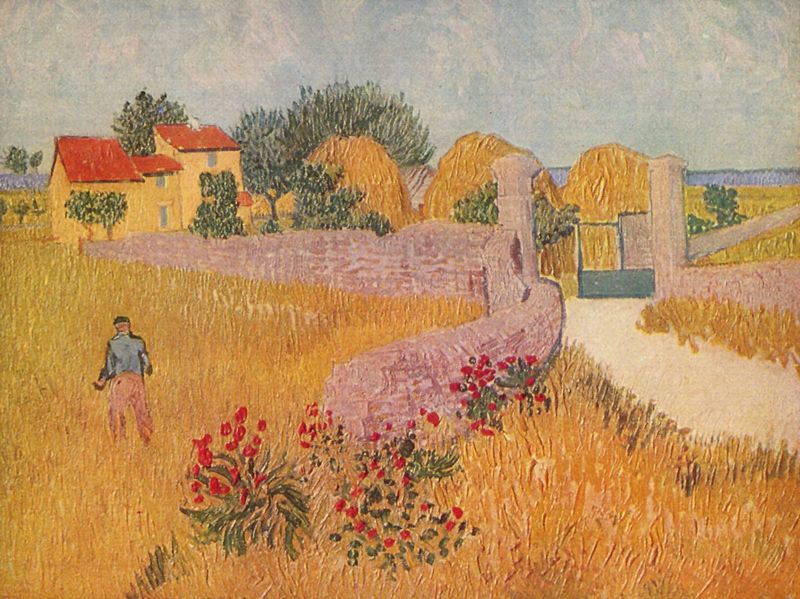
Titel: Tor zum Bauernhof
Künstler: Vincent van Gogh
Institution: Privatsammlung
Schlagwörter: baum, berg, blau, blätter, gemälde, himmel, laub, mann, meer, schatten, wasser, weiß, wolken, bäume, gelb, grün, impressionismus, landschaft, ocker, sand, blume, blumen, bunt, fenster, frankreich, hell, hintergrund, hut, licht, orange, rücken, strasse, stroh, säule, blüten, dach, gras, haus, rose, rosen, rot, weg, wiese, wolke, zaun, beige, expressionismus, malerei, alt, hemd, hose, jacke, mütze, wand, mensch, steine, weit, öl, erde, feld, felder, ferne, gräser, horizont, häuser, natur, strauch, busch, büsche, flach, gatter, gehen, pastos, pfad, sträucher, wege, wiesen, land, figur, gold, person, pflanze, pflanzen, rosa, schön, wald, arbeit, bauern, garten, rückenansicht, sommer, süden, ernte, getreide, heu, korn, weizen, berge, farben, gebirge, hitze, dorf, dächer, mauer, lila, violett, bauernhof, herbst, hof, steinmauer, van gogh, arbeiter, tulpen, impressionistisch, homme, jaune, um 1900, steppe, striche, bauer, kornfeld, tor, eingang, offen, waage, gogh, scheune, heimat, heiss, haufen, heuhaufen, groß, mohn, mohnblumen, vincent van gogh, wärme, maison, bauernhaus, gehöft, gerste, einfahrt, fröhlich, ähren, zurückgezogen, fleurs, paysage, peinture, fleur, sense, paysan, eau, ferme, stadel, vincent, heuschober, campagne, champ, maisons, seurat, pultdach, satteldach, getreidefeld, heuballen, strohballen, gartentor, arbres, ernste, foin, chemin, automne, mer, arles, sensenmann, steinmauern, aquarelle, säen, champs, route, roggen, vincet, blé, été, batiment, ockert, strohberge, culture, fuseau, brlumen, recolte, gaäume, praire, nostalgisch